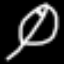
Label: leaf